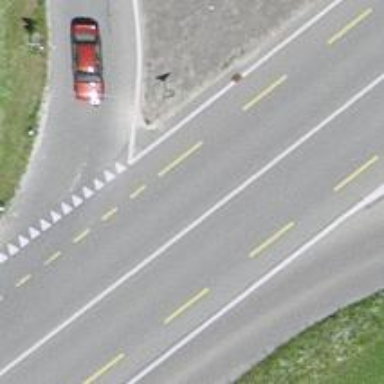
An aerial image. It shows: Primary highway with designated cycle lane.